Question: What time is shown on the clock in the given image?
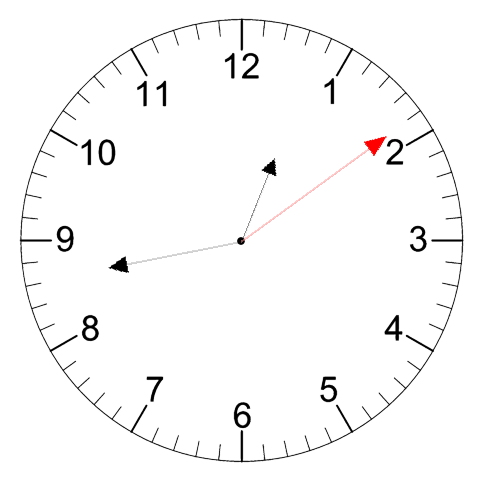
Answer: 12:43:09